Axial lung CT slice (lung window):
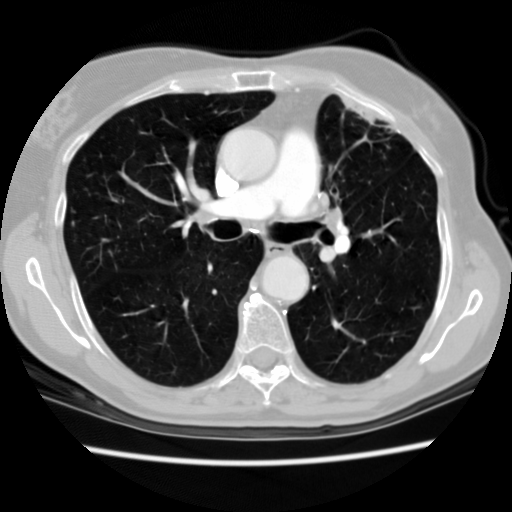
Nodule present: no